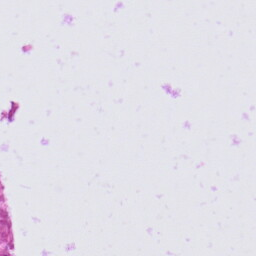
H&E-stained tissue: Prostate